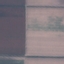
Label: AnnualCrop